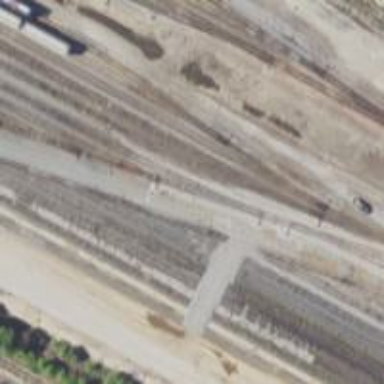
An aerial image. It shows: Railway yard used for servicing trains.